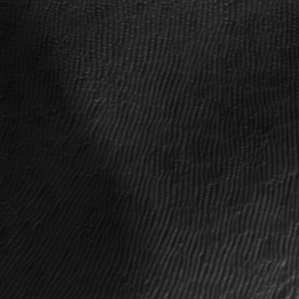
Label: frost